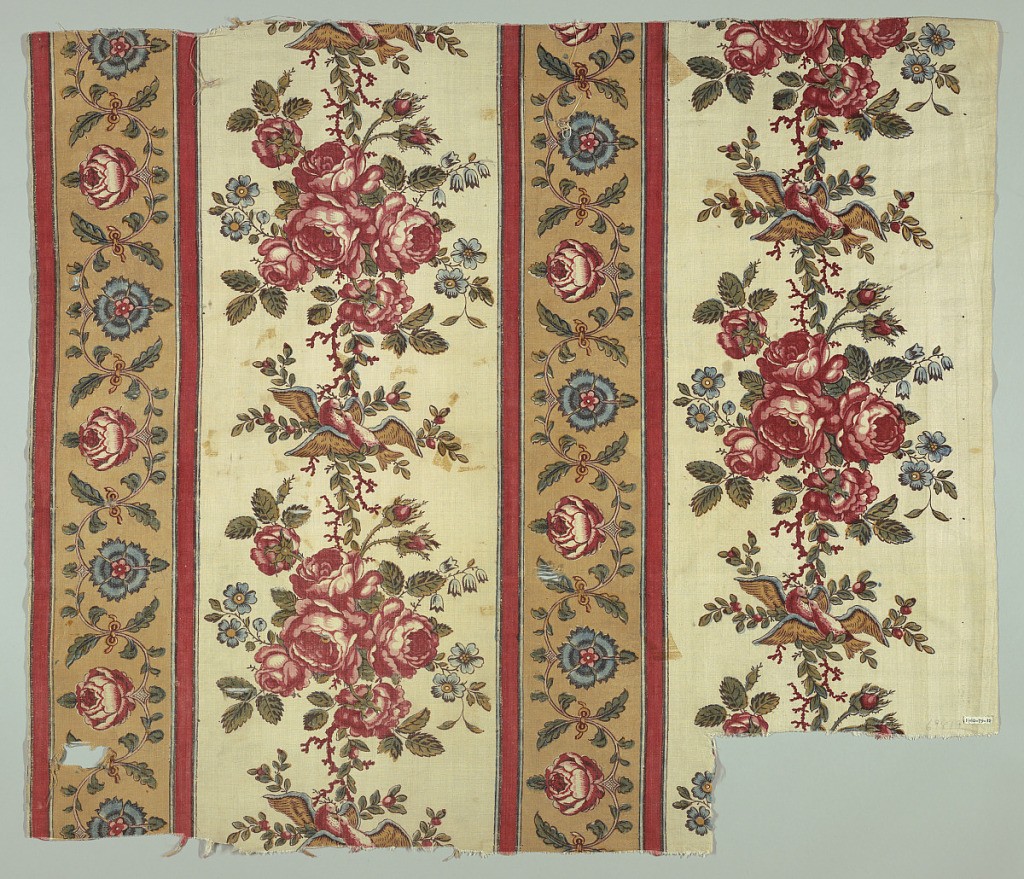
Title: Fragment
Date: late 18th century
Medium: cotton Technique: relief printed on plain weave
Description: Heavy white fabric in a staggered design of broad white stripes with perpendicular arrangement of flowers and birds framed by a narrower stripe in light brown separated on both sides with a red edge. Flower garland motifs found within narrower stripe. Colors are red, brown, blue and green (printed with yellow and blue).